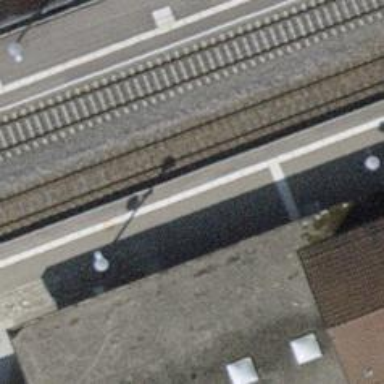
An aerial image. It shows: Stop position for public transport on the railway.